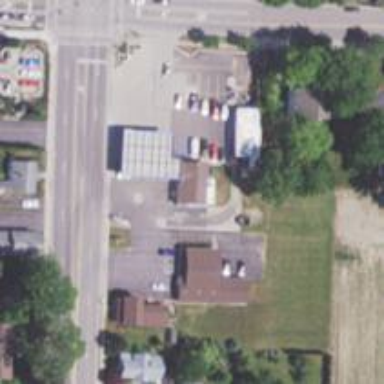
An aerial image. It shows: Convenience shop.